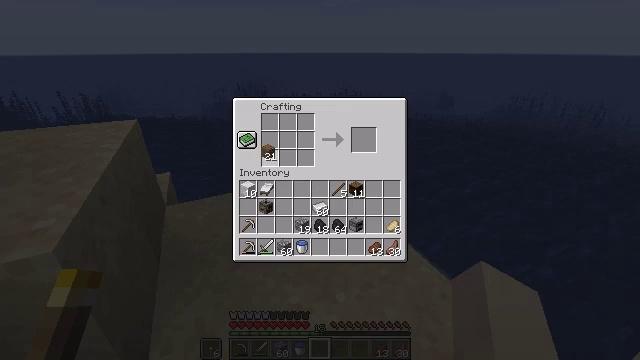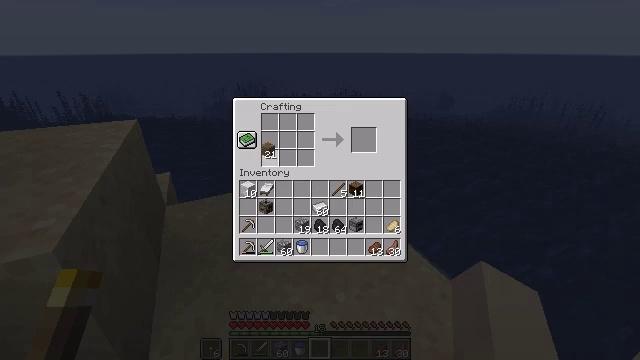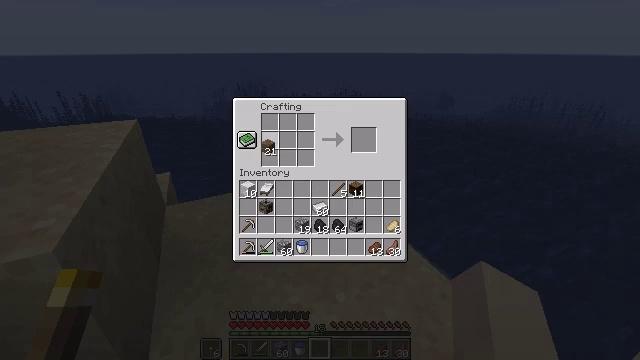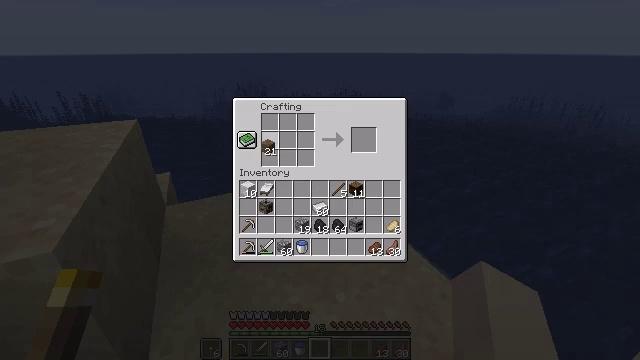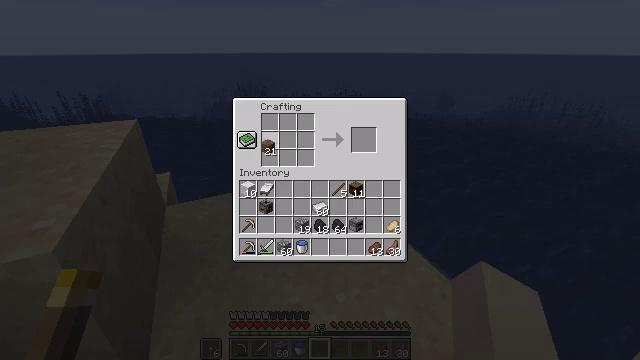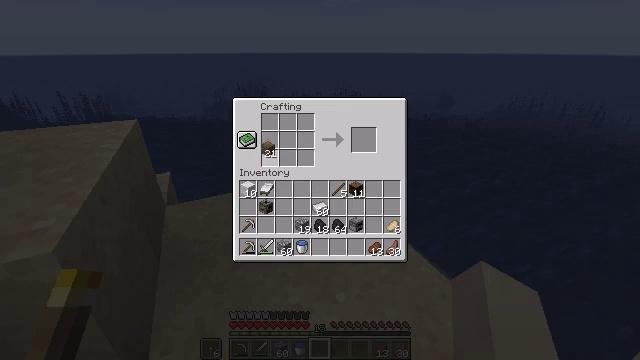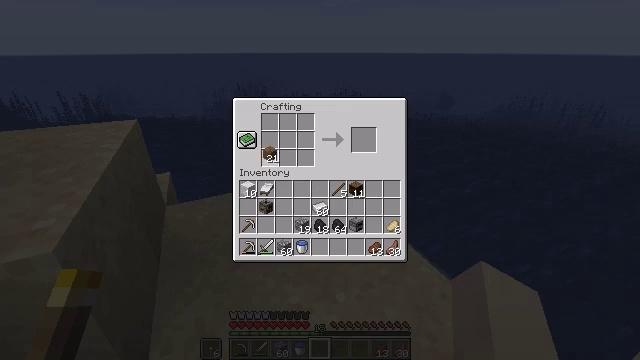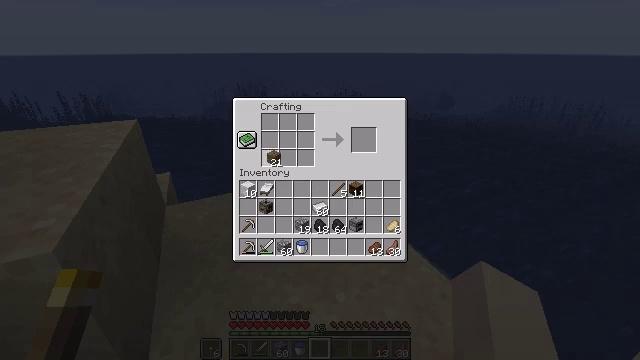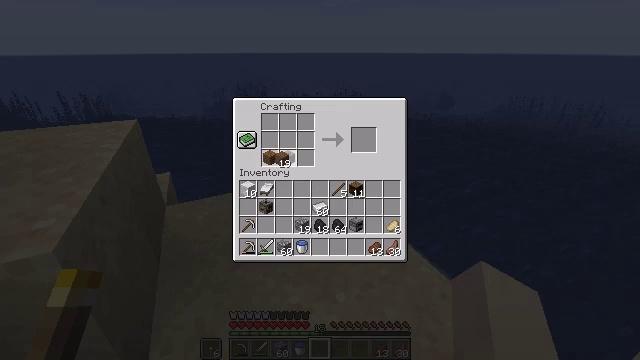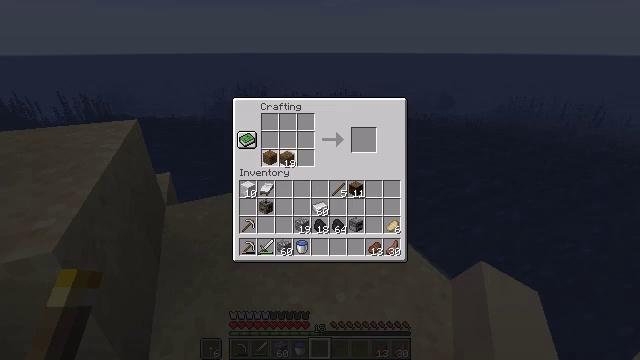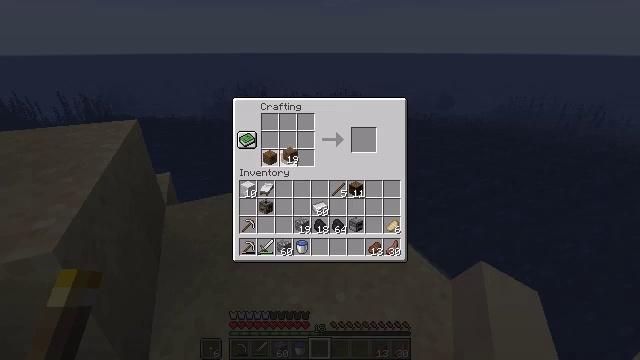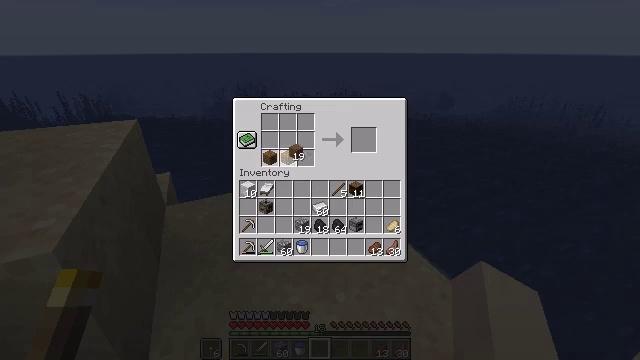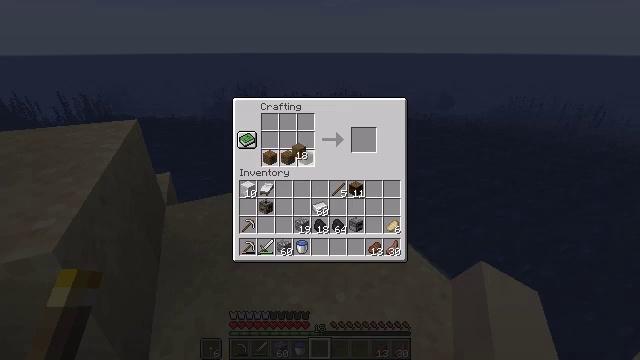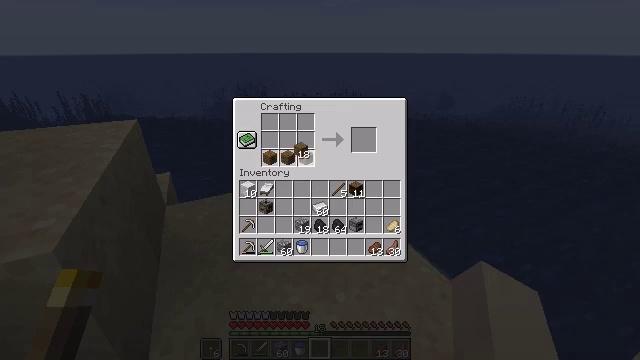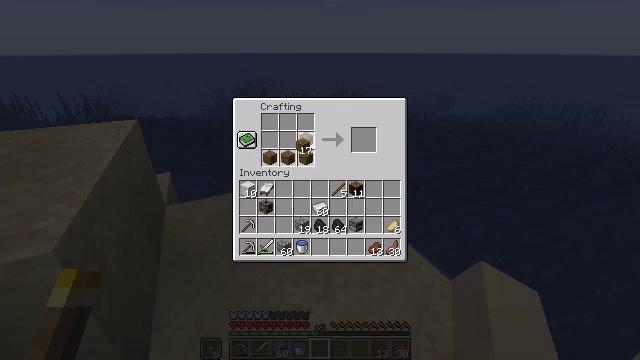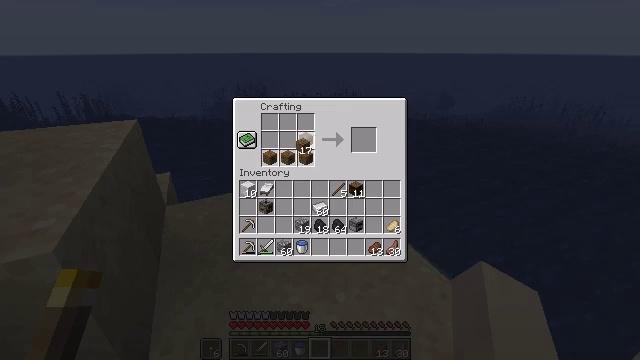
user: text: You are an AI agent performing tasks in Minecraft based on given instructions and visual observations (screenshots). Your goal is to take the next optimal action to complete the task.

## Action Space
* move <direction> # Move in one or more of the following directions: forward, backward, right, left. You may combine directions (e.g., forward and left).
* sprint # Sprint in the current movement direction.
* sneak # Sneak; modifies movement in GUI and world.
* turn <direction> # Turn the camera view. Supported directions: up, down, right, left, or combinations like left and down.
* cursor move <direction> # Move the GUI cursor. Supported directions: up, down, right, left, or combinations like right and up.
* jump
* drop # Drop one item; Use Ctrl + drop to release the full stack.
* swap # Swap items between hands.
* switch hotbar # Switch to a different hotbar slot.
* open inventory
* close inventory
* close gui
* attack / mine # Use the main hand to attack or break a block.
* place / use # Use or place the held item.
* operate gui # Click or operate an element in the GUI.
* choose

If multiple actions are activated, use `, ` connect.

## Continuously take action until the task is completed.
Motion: motion action
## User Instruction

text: Use spruce planks to craft a spruce boat.
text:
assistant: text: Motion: no_op
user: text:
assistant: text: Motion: no_op
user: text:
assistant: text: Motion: no_op
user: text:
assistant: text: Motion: choose
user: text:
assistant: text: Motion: choose
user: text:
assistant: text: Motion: choose
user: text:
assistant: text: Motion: choose
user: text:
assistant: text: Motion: cursor move right, choose
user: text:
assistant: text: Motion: choose
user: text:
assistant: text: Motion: choose
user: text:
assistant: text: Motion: choose
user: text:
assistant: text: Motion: choose
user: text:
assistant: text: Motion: choose
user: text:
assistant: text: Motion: choose
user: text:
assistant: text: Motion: choose
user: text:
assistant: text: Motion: choose
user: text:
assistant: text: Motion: choose
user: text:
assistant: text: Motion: choose
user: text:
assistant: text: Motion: cursor move left
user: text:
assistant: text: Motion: cursor move left
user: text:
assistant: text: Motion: no_op
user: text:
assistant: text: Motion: no_op
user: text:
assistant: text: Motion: no_op
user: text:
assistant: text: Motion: no_op
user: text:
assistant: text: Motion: no_op
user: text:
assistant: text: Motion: no_op
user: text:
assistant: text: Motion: no_op
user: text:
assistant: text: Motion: no_op
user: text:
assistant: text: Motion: no_op
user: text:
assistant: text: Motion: no_op